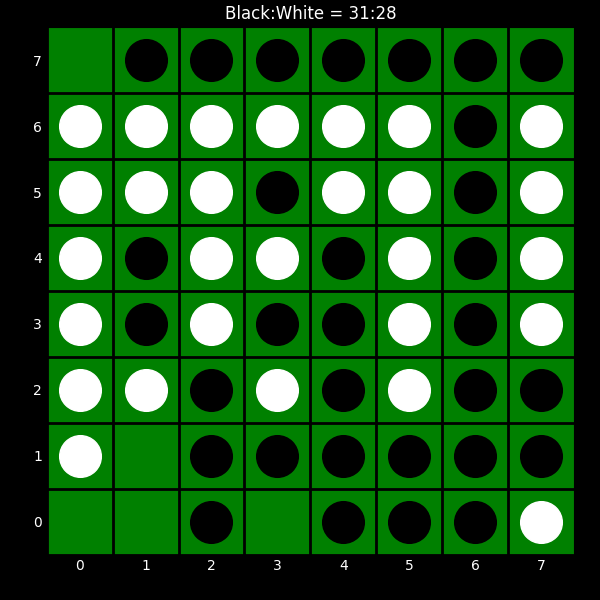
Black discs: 31
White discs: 28